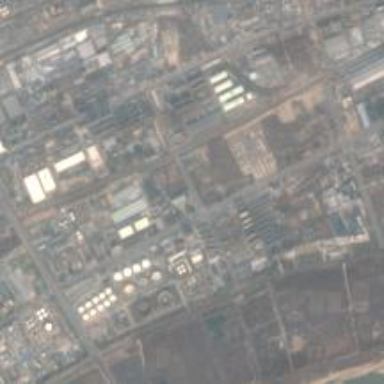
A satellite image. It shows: Industrial area with refinery.